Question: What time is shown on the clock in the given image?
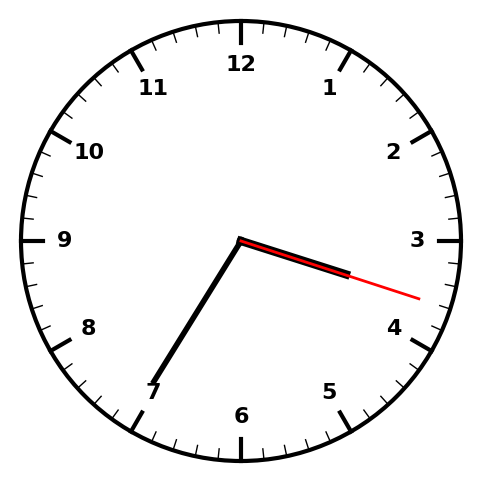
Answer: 03:35:18